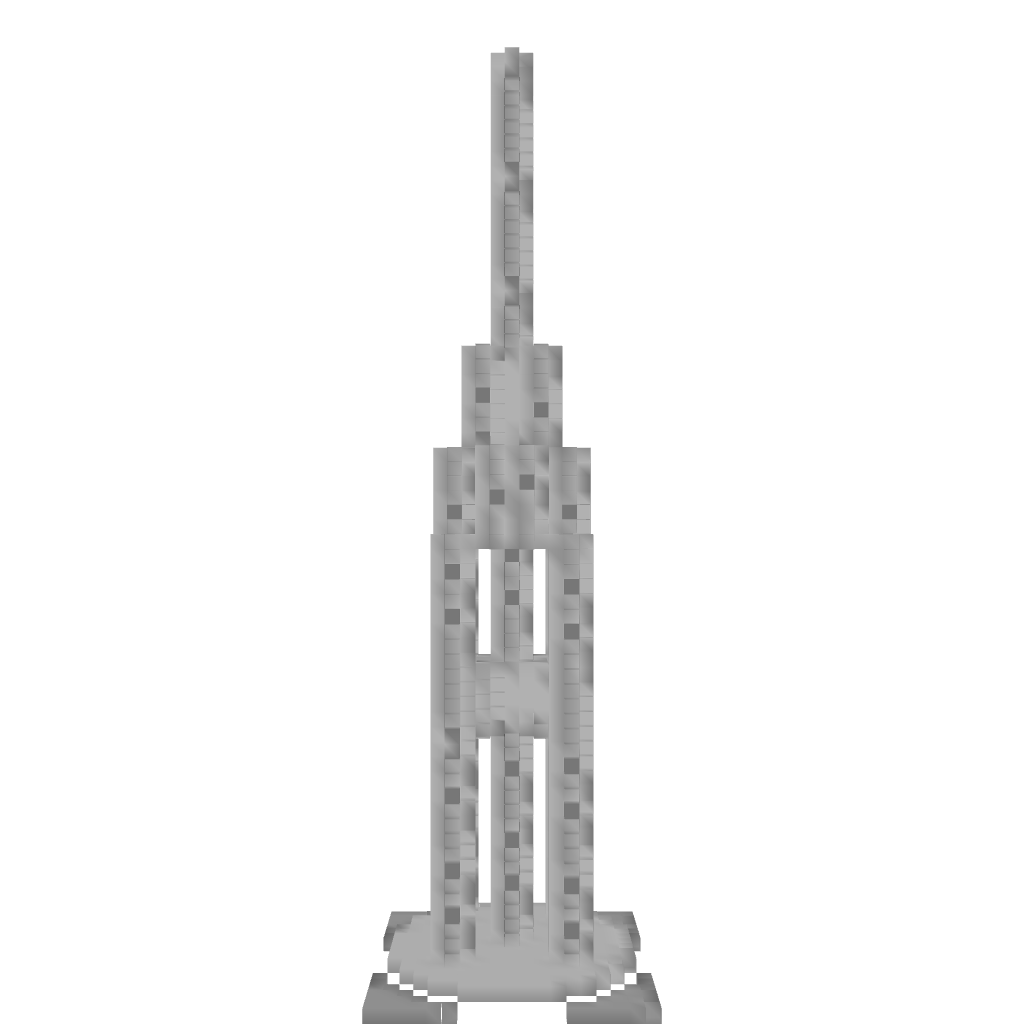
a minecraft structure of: Impossible Fountain